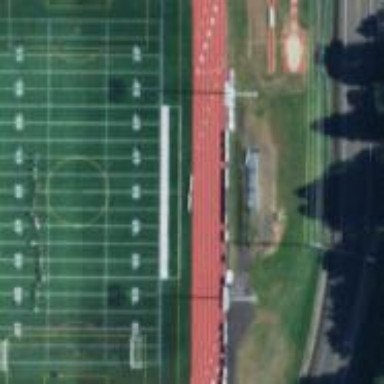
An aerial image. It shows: Pitch used for American football and soccer activities.